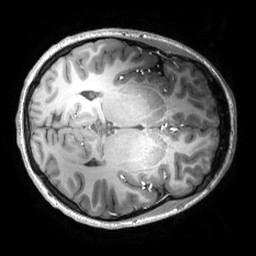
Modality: T1w
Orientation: axial
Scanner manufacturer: philips
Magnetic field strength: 7 T
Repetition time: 0.008 s
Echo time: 0.001974 s